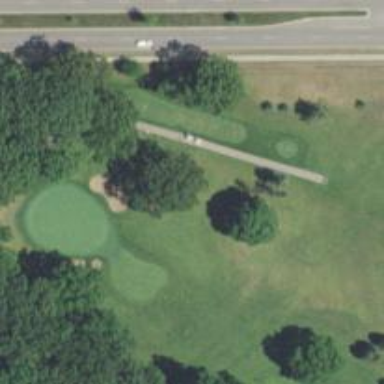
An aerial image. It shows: Scenic golf fairway.